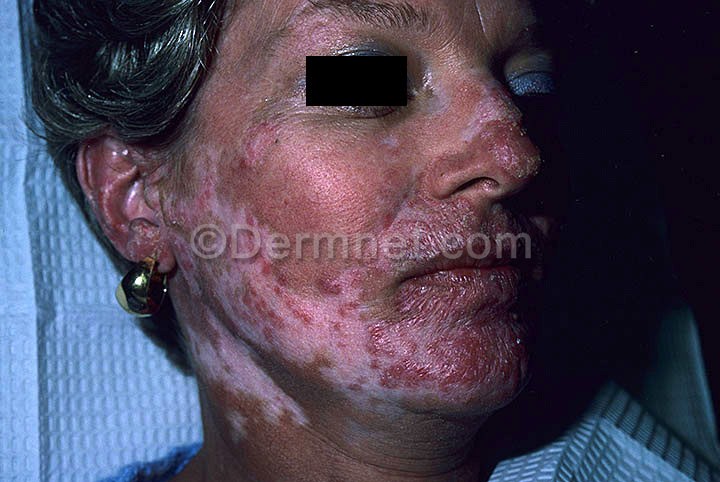
Disease: Lupus and other Connective Tissue diseases